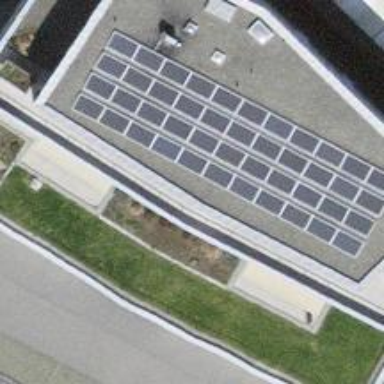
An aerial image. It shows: Solar photovoltaic panel generator.